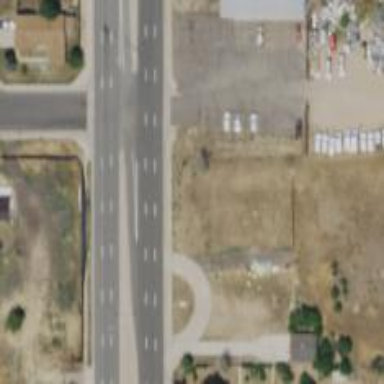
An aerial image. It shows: Secondary road with asphalt surface.